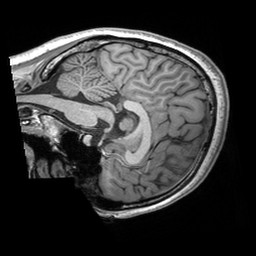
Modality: T1w
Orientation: sagittal
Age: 17
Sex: female
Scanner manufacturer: siemens
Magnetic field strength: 3 T
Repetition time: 2.53 s
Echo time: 0.00298 s